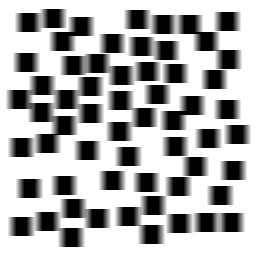
Squares: 60
Triangles: 0
Stars: 0
Total shapes: 60